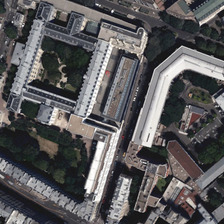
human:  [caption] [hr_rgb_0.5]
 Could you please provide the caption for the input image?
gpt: some buildings and green trees are in a school .

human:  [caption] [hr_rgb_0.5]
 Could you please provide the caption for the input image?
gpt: some buildings and green trees are in a school .

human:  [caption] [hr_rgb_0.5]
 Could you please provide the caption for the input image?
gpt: some buildings and green trees are in a school .

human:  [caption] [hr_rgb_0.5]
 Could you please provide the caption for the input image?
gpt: some buildings and green trees are in a school .

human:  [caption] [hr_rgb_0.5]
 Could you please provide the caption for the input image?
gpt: some buildings and green trees are in a school .